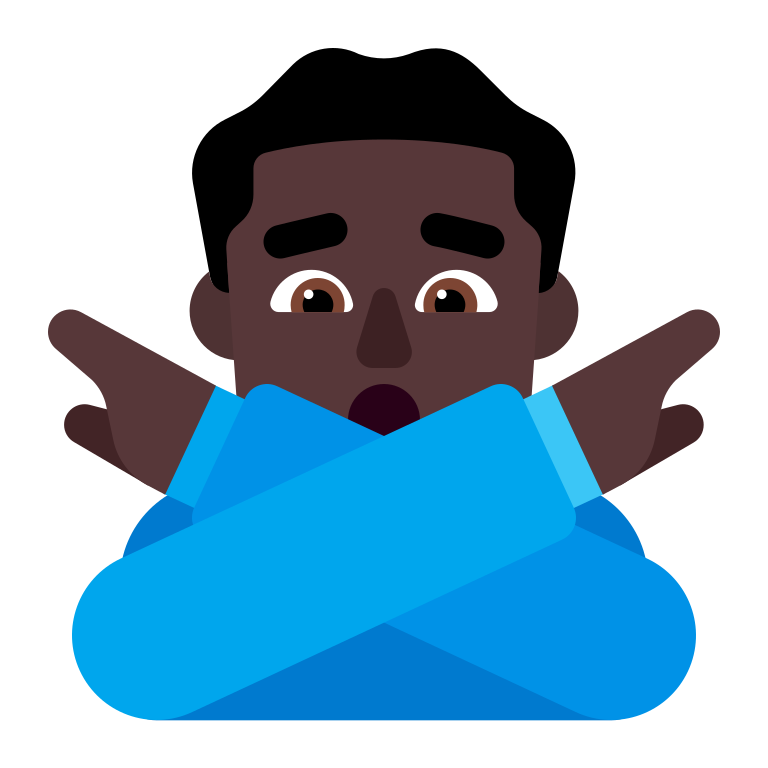
man gesturing no flat dark